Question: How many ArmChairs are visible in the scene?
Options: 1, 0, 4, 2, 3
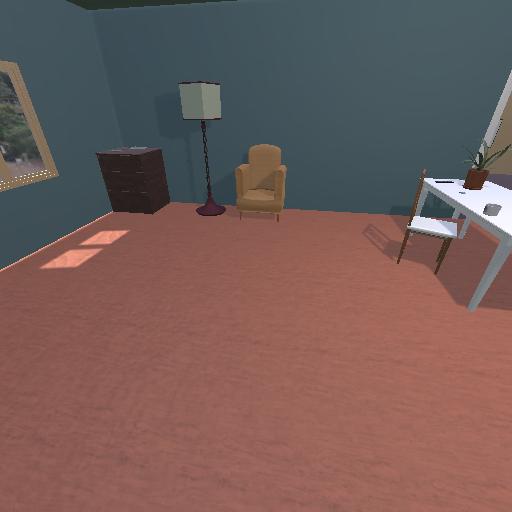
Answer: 1